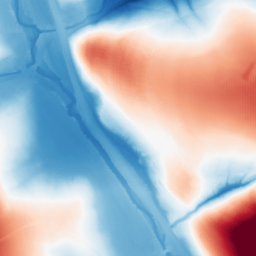
Category: morphological
Decomposition family: morphological
Decomposition parameters: operation: average
size: 100
Upsampling method: fft_zeropad
Upsampling parameters: scale: 8
Upsampling scale: 8